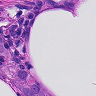
Metastatic tissue present: yes